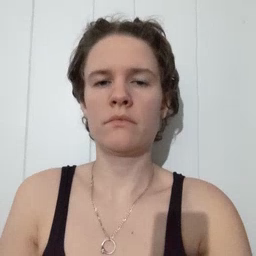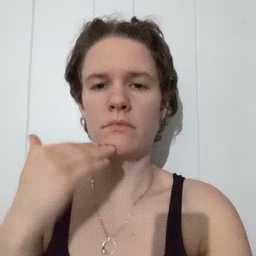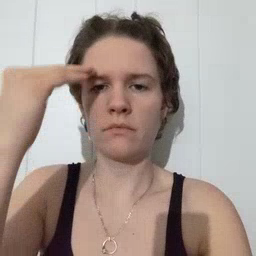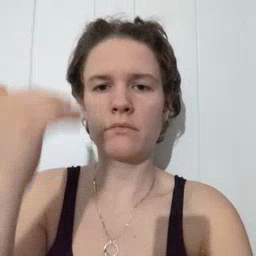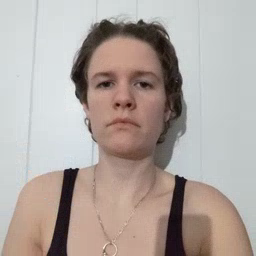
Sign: head